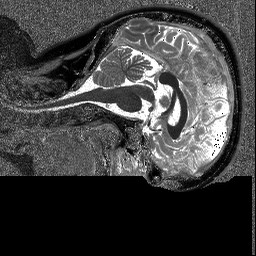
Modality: T1map
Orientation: sagittal
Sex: female